Interaction volume radius: 10 \u00c5
Interaction volume height: 20 \u00c5
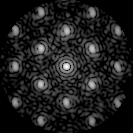
Disorder parameter: 0.2876